Question: I know this is probably a silly question but I'm storing most of my game data in a plist - with that I'd like to include references to images used within my game - same hierarchal level as 'supporting files'. I have different types of images stored in 3 separate folders. One folder for example is called imageclue. How could I store the path in my plist, I'm stuck because I can't just store the path in my plist as string - filename.jpg. I've tried getting the path of the file but when I log it out it .
Sorry if I'm not explaining well and thank you in advance for any help :)
EDIT**
I have a plist file added to my program I don't want to programatically add to it as the images are constants - the screenshots below show a tutorial instead of the filename.jpg (because that won't work seen as my images are stored in a file) I wondered what path name do I use as a string.

The image is from a tutorial off of appcoda.com - where it says thumbnails are the image path files. If you look at where the images are stored on the left - they are stored with the program files. My images are in a folder in there so I'm confused as to what to enter in my plist for the image file.
Hope this clears up what I meant, sorry :)
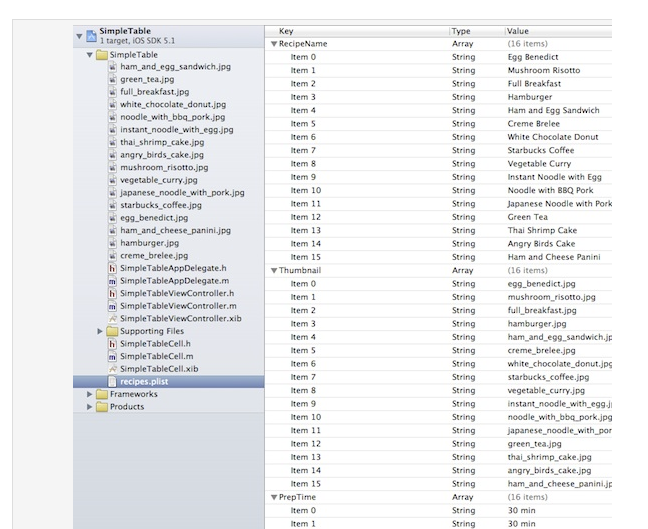
Answer: Store three variables in .h file
'''
@interface YourViewController : UIViewController
{
NSString *folder1;
NSString *folder2;
NSString *folder3;
}
'''
in viewdidload:
'''
-(void) viewdidLoad
{
//get the documents directory:
NSArray *paths = NSSearchPathForDirectoriesInDomains
(NSDocumentDirectory, NSUserDomainMask, YES);
NSString *documentsDirectory = [paths objectAtIndex:0];
//getting the folder name:
folder1 = [NSString stringWithFormat:@"%@/imageclue",
documentsDirectory];
folder2 = [NSString stringWithFormat:@"%@/folder2",
documentsDirectory];
folder3 = [NSString stringWithFormat:@"%@/folder3",
documentsDirectory];
}
-(NSArray*) getPlistFromFolder:(NSString*)folder imageName:(NSString*)image
{
NSString *imageTitle = [NSString stringWithFormat:@"%@/image",
folder];
NSArray *data = [[NSArray alloc] initWithContentsOfFile:plistName];
return data;
}
'''
So in the plist file, just store the image name.
Hope this helps...